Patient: sex F, age 68
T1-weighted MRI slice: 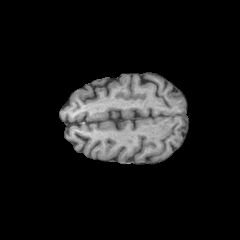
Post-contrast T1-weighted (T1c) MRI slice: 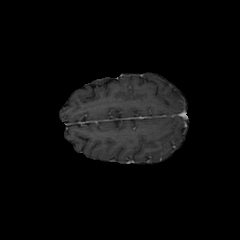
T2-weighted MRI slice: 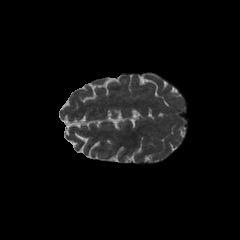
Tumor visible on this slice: no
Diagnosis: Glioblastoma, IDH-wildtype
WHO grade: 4